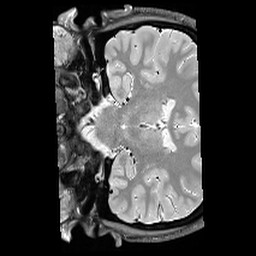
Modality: PDw
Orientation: coronal
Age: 22
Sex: male
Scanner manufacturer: siemens
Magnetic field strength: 3 T
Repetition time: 6.49 s
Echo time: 0.016 s